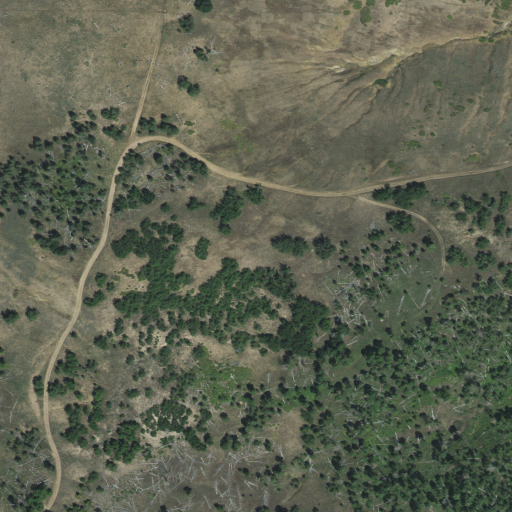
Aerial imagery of cape in Utah named Sherratt Point containing deciduous forest, shrub, evergreen forest, and mixed forest